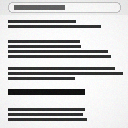
Screen state: on